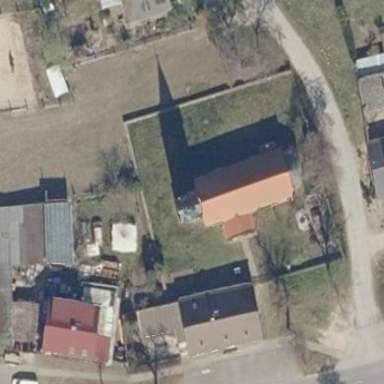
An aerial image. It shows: Church which is place of worship.